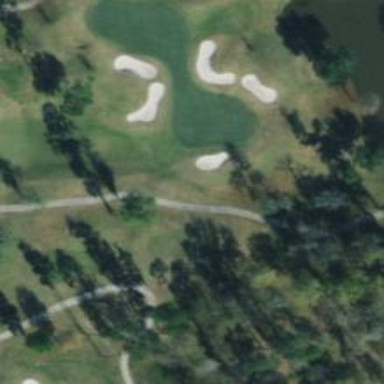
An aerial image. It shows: Path for both road and golf.